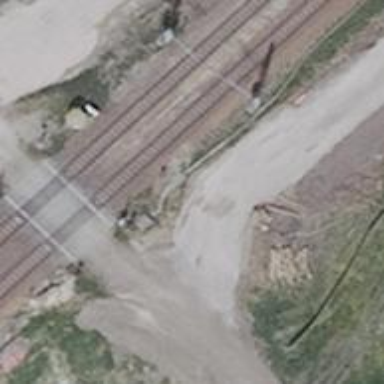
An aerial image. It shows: Railway signal.